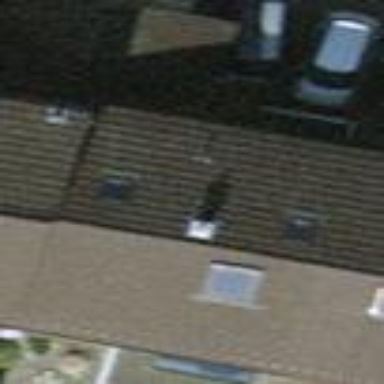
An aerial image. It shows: Terrace building.